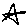
Label: star